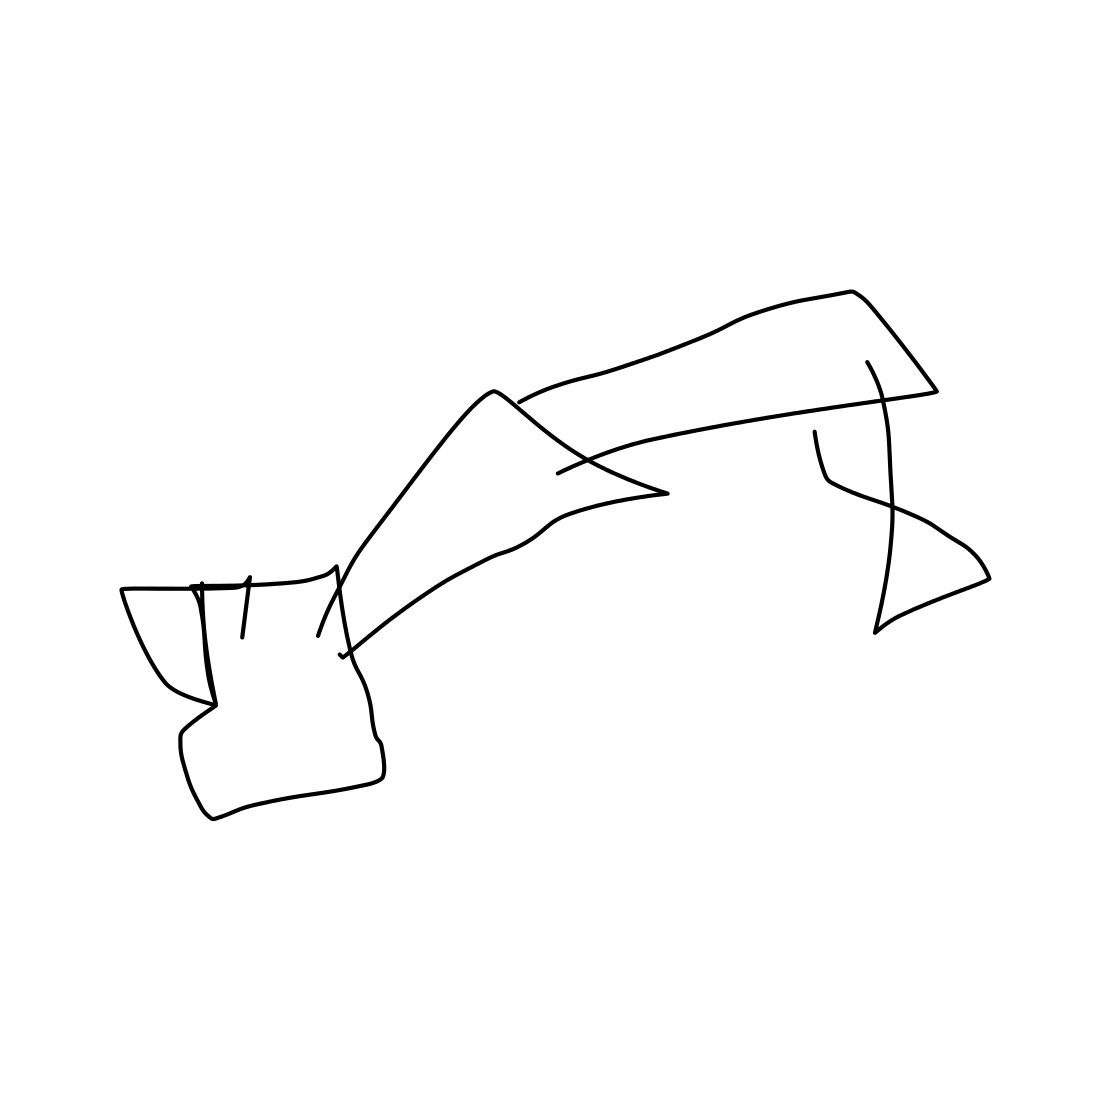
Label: crane (machine)